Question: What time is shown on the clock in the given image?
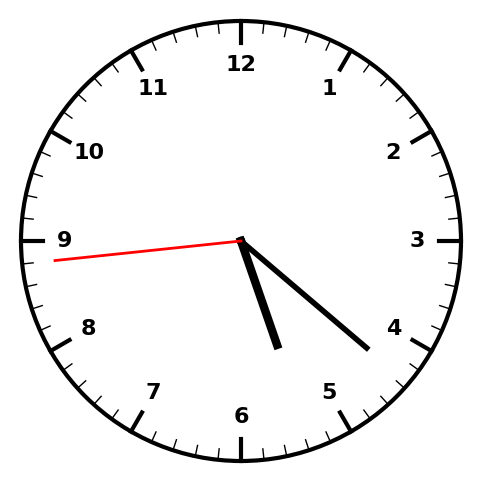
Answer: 05:21:44